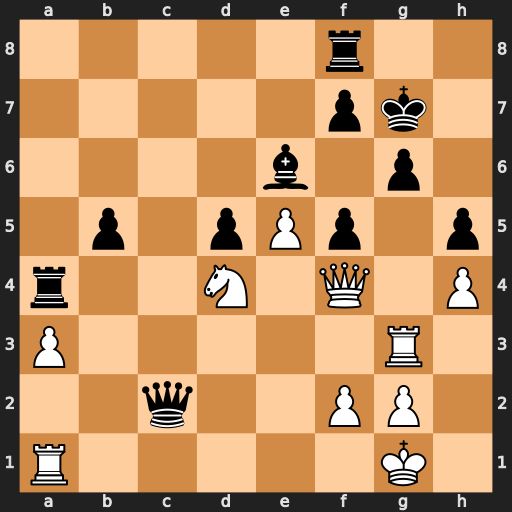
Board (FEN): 5r2/5pk1/4b1p1/1p1pPp1p/r2N1Q1P/P5R1/2q2PP1/R5K1
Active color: w
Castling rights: -
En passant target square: -
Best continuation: Rxg6+ fxg6 Nxe6+ Kf7 Qh6 Kxe6 Qxf8